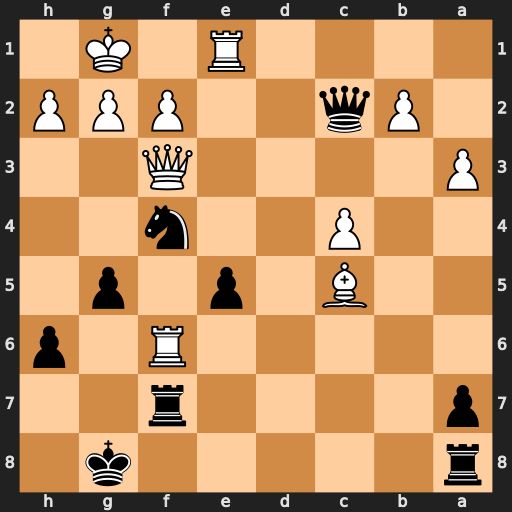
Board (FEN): r5k1/p4r2/5R1p/2B1p1p1/2P2n2/P4Q2/1Pq2PPP/4R1K1
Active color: b
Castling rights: -
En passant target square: -
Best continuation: e4 Qxe4 Qxe4 Rxe4 Rxf6